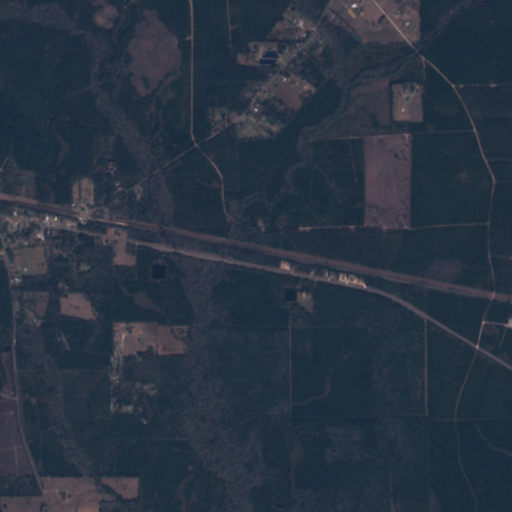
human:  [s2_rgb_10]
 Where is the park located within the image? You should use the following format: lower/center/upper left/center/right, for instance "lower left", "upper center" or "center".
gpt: The park is located in the center left of the image.
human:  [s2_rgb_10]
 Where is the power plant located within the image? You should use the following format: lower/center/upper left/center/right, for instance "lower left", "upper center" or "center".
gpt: There is no power plant in the image.